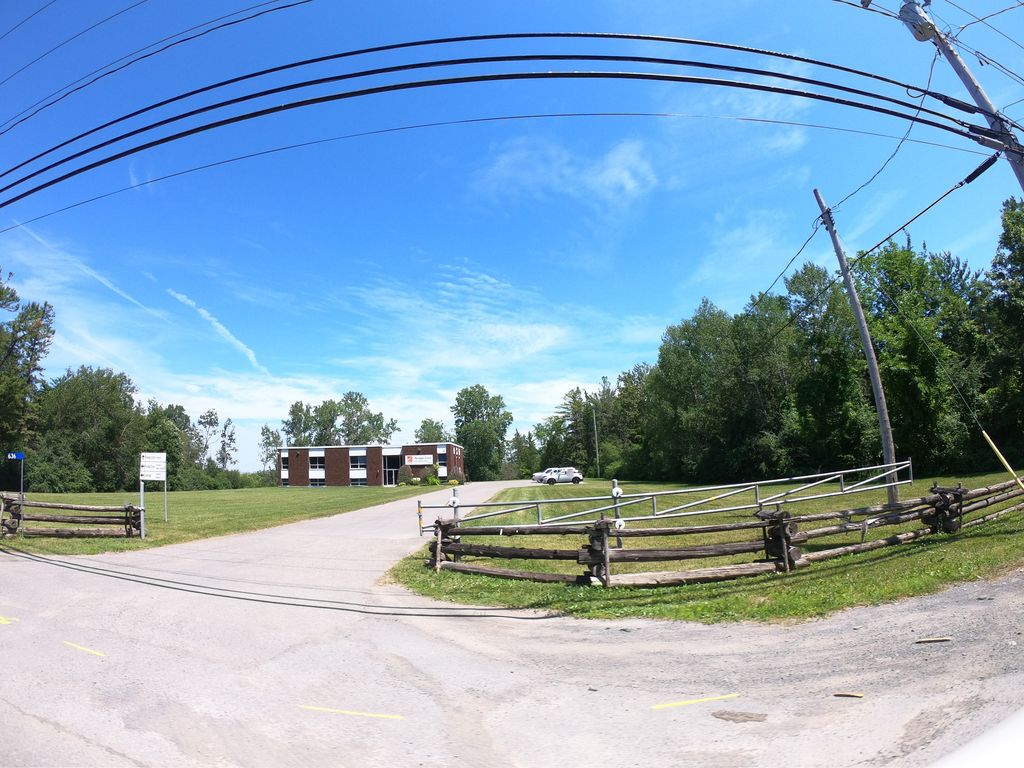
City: ottawa-gatineau